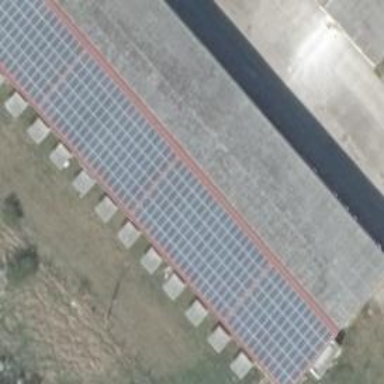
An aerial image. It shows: Solar photovoltaic panel generating electricity through small installation.